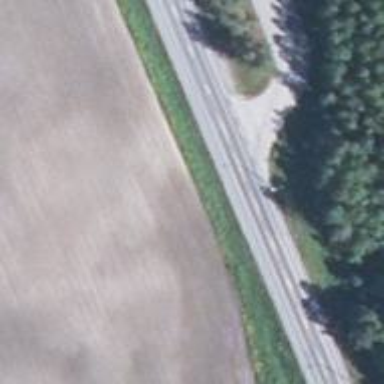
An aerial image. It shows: Trunk highway.